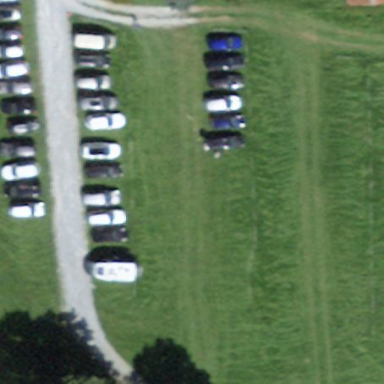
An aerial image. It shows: Parking area with grass surface.